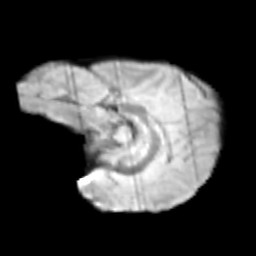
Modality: T2w
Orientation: sagittal
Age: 12
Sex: male
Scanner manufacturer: siemens
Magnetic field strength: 3 T
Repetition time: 3.8 s
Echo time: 0.07 s